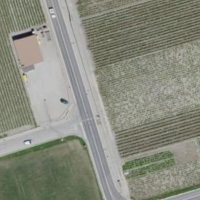
EUNIS habitat code: 40
Species observed at this site:
Delichon urbicum
Columba palumbus